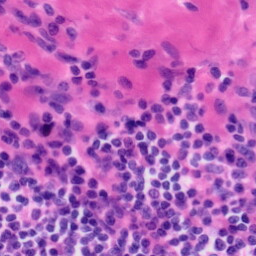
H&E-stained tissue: Tonsil